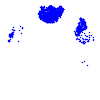
Particle: kaon